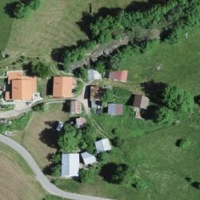
EUNIS habitat code: 52
Species observed at this site:
Nicotiana tabacum